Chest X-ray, PA view. Patient: 40 years old, sex F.
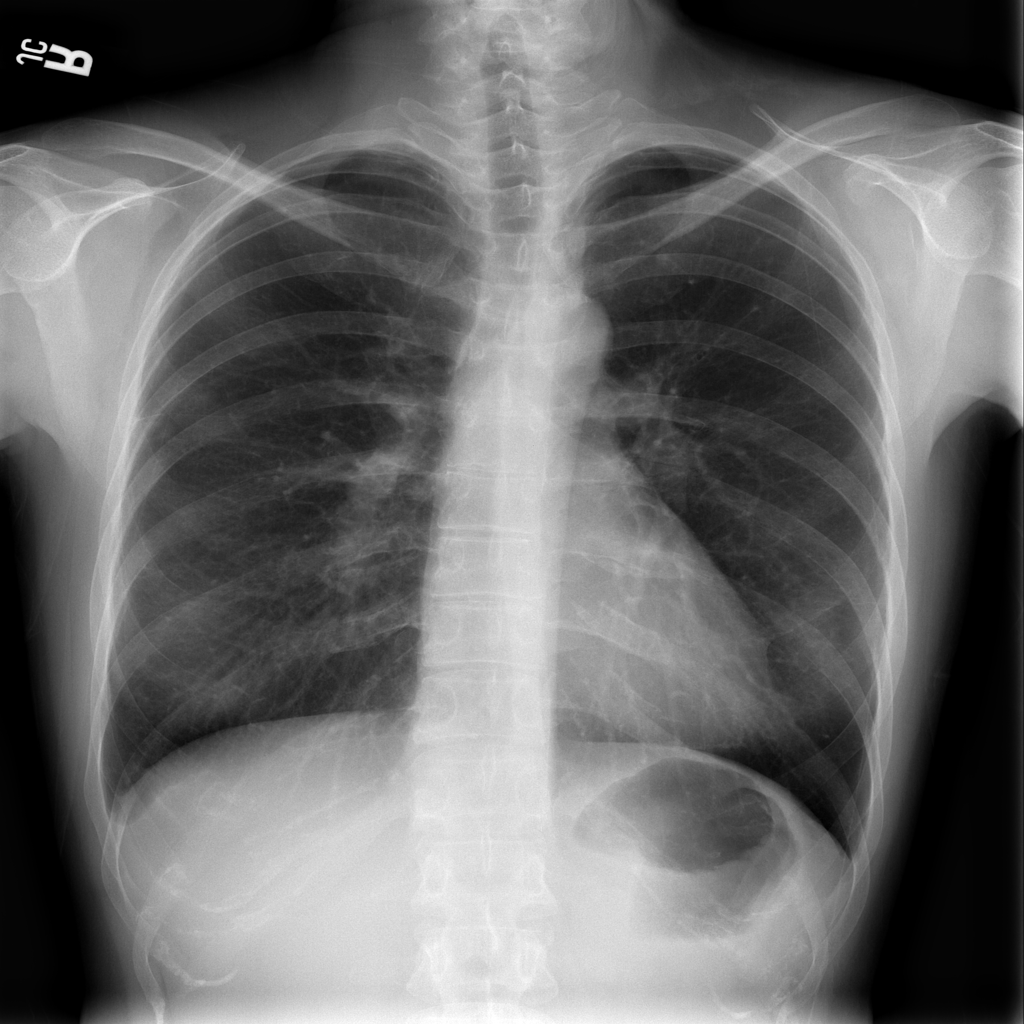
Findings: No Finding